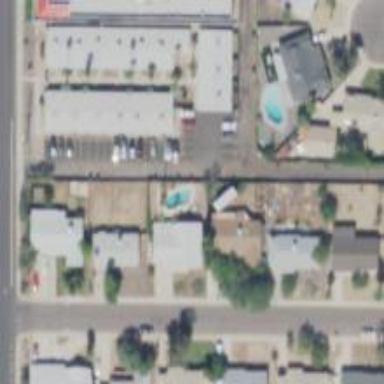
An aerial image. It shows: Alleyway designated as service road.